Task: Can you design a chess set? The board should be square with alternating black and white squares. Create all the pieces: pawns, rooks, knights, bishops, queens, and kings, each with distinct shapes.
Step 4394:
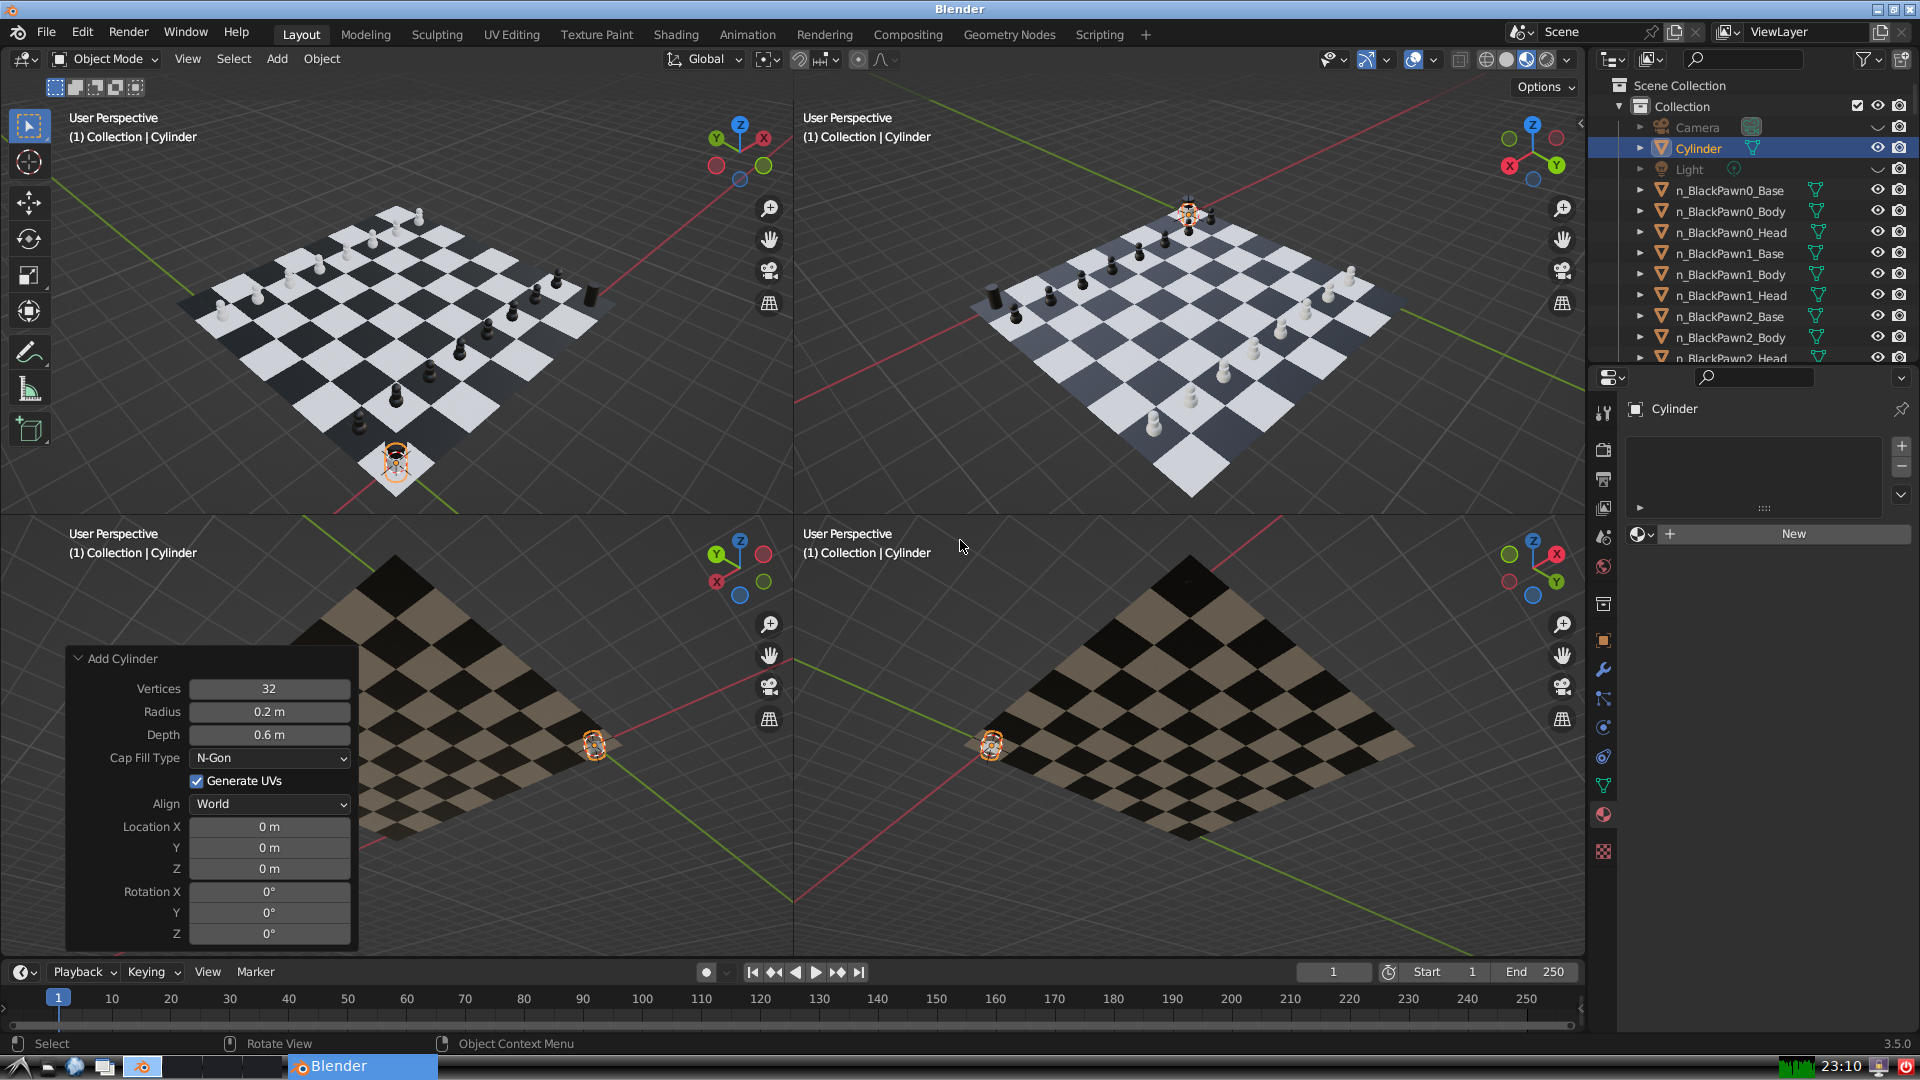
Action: {"key_press": ['Ctrl, Home']}